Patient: sex F, age 61
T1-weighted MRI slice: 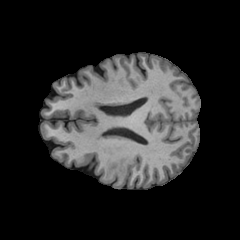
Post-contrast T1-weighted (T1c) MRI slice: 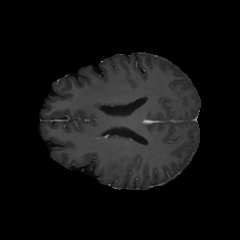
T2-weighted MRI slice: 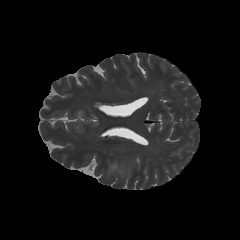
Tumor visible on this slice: yes
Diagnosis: Glioblastoma, IDH-wildtype
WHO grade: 4